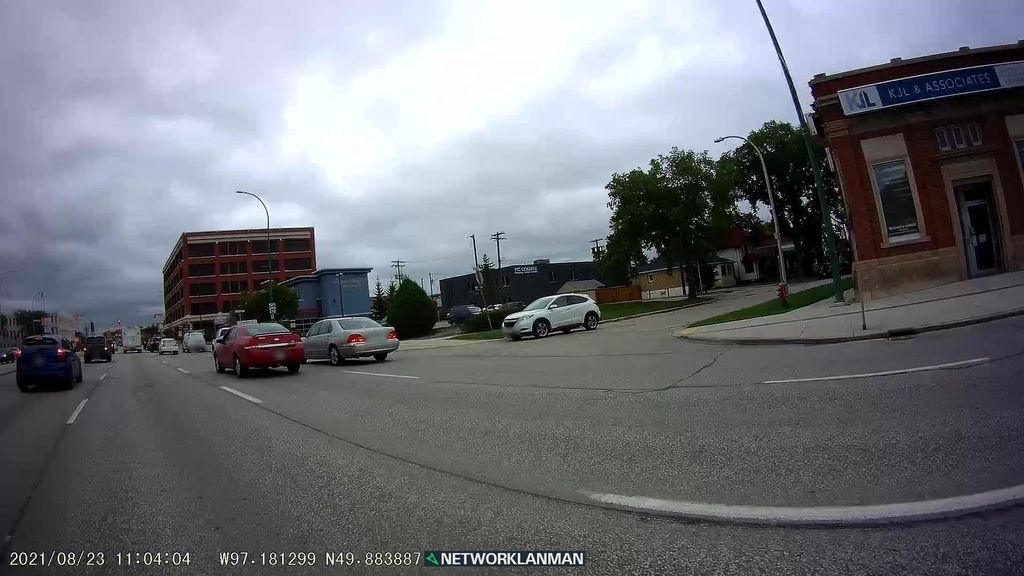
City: winnipeg